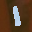
Label: 1